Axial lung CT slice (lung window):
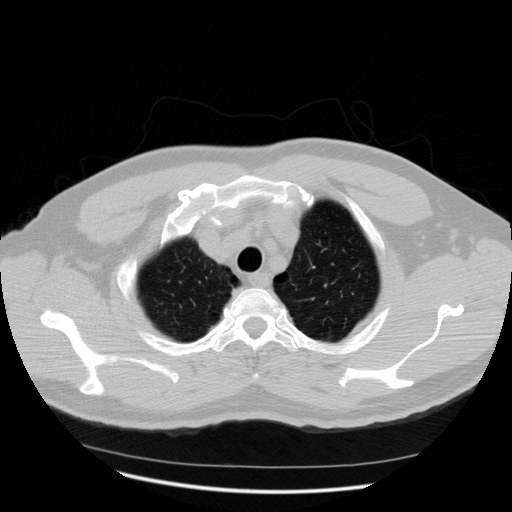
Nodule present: no